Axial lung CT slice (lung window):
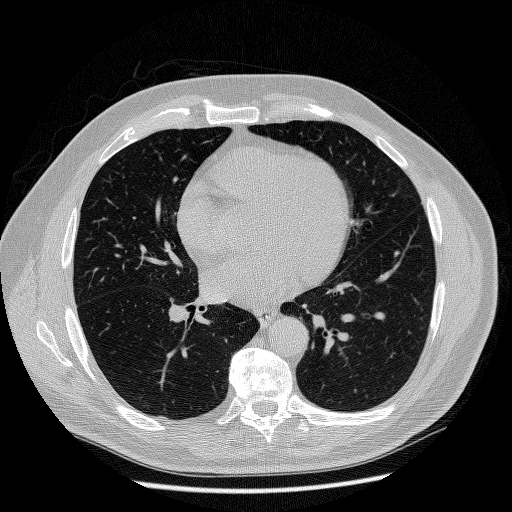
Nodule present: no